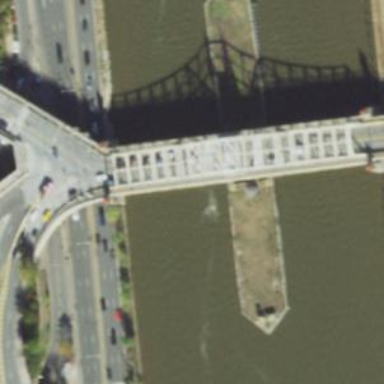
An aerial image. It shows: Swing-type movable bridge on primary highway.